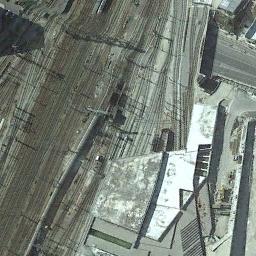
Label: railway_station